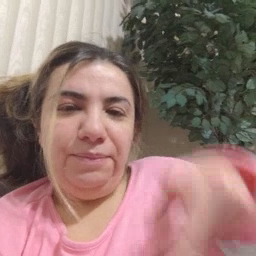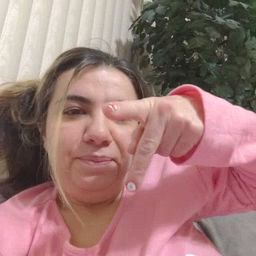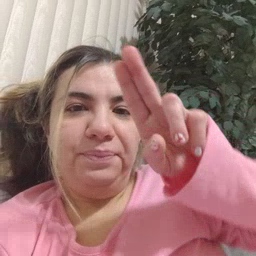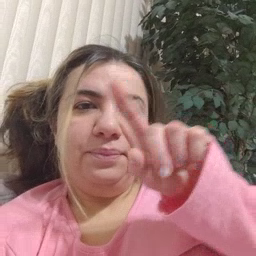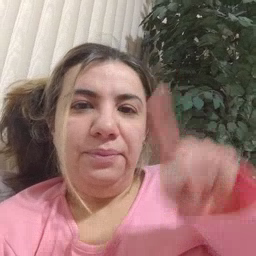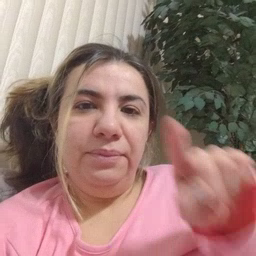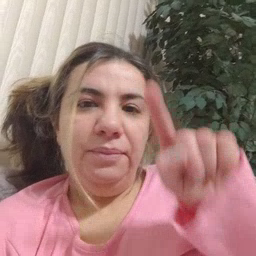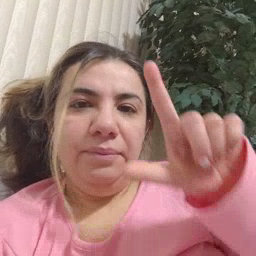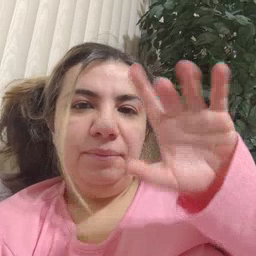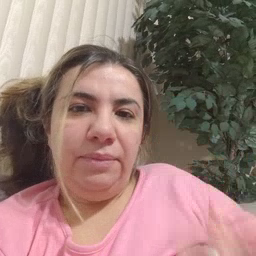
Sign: puzzle